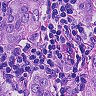
Metastatic tissue present: yes